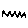
Label: zigzag